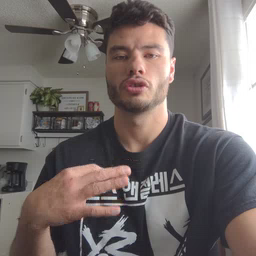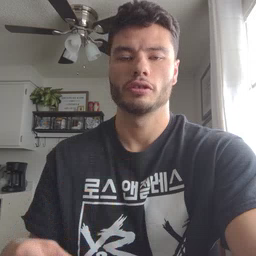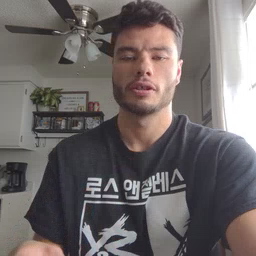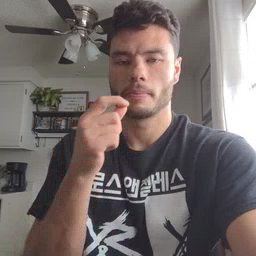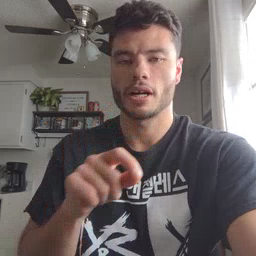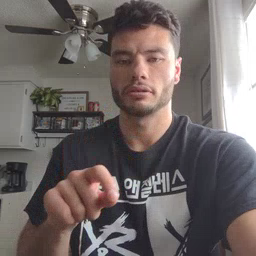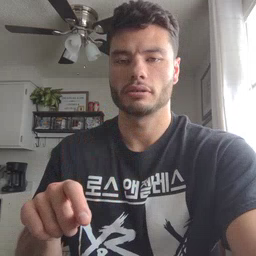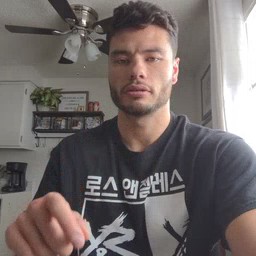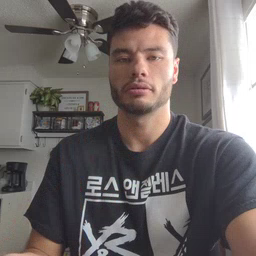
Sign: pen